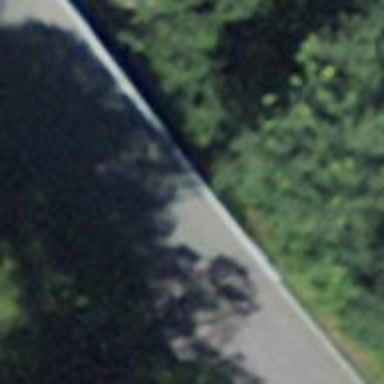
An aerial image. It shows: Asphalt tertiary road on bridge.